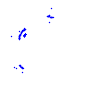
Particle: pion